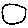
Label: circle